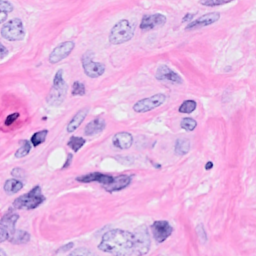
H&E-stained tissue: Breast